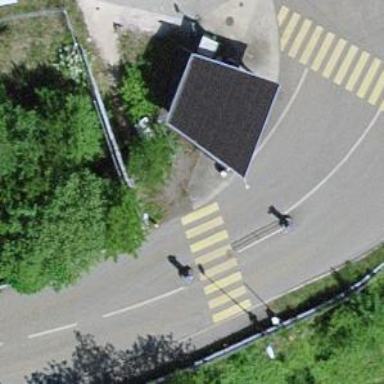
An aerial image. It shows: Lift gate barrier.